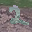
Label: 2